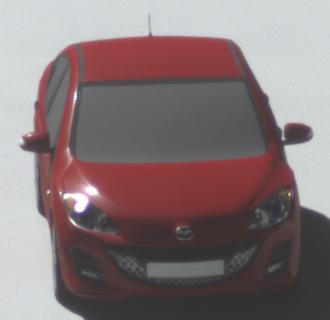
Make: Mazda
Model: 3 1.6
Detailed model: 3 (BL)
Model produced from: 2009/05
Model produced until: 2010/12
Doors: 5
Color: red
Road condition: dry road
Daytime: morning or afternoon
Contrast: high contrast